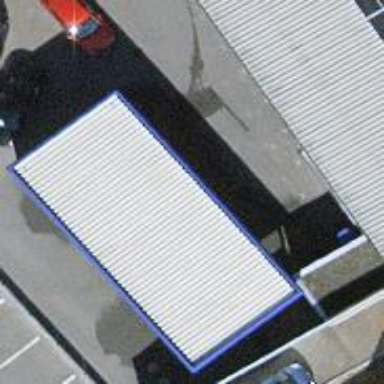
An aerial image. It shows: Car wash facility.